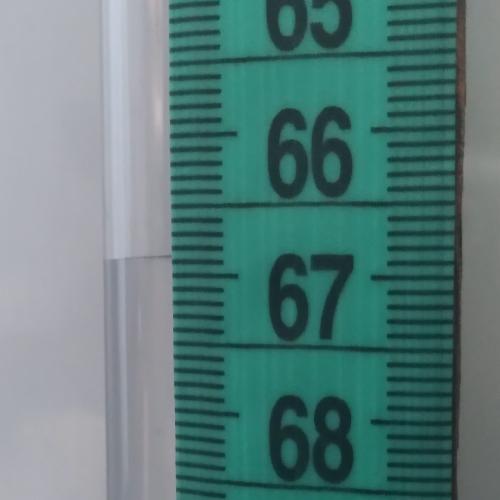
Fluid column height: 66.9 cm